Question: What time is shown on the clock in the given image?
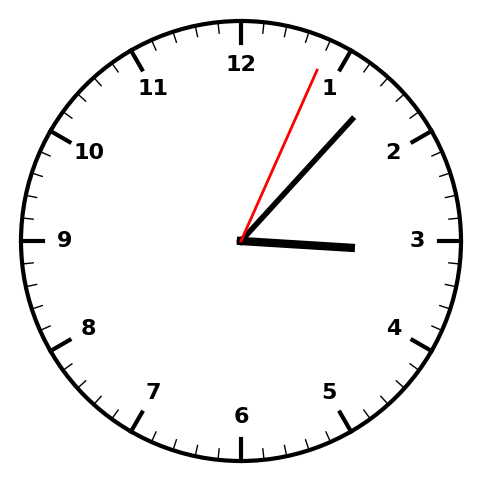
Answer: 03:07:04